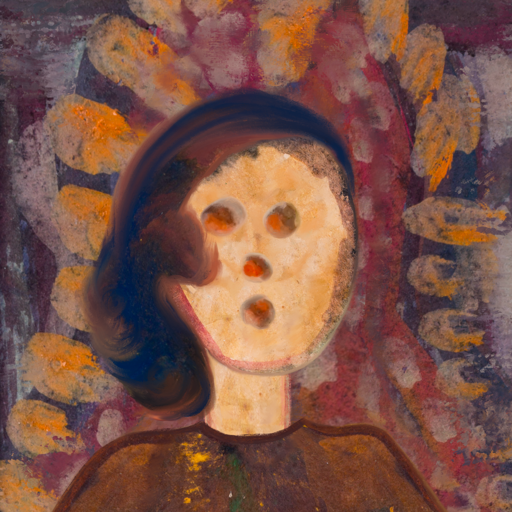
Background: Doll, Head And Neck Front: Childish, Face Front: Rupkatha, Bust: Comrade, Hair Front: Mother_And_Son_Son, Head Accessory: Blank, Second Necklace: Blank, Necklace: Blank, Baby: Blank